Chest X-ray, PA view. Patient: 50 years old, sex F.
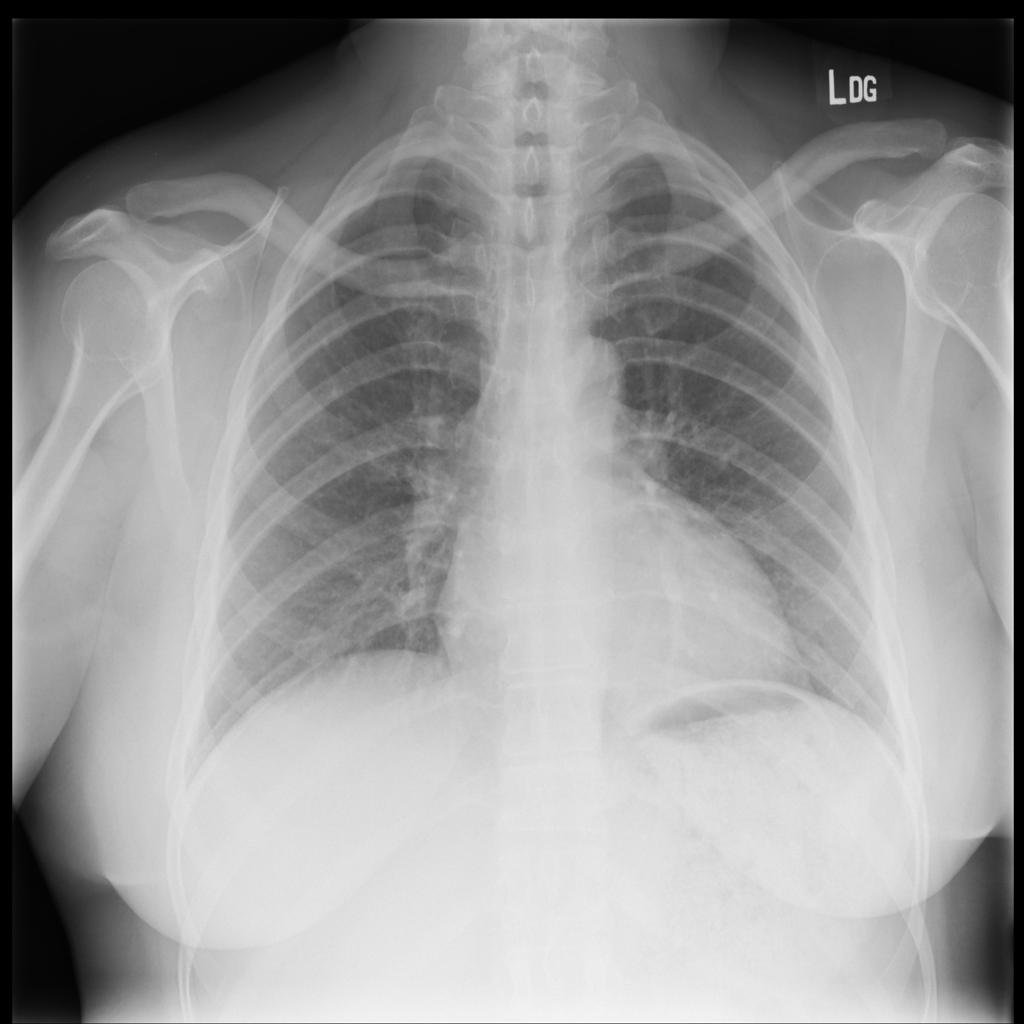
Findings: No Finding